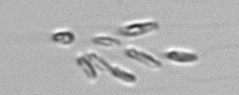
Label: Dinobryon